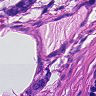
Metastatic tissue present: yes